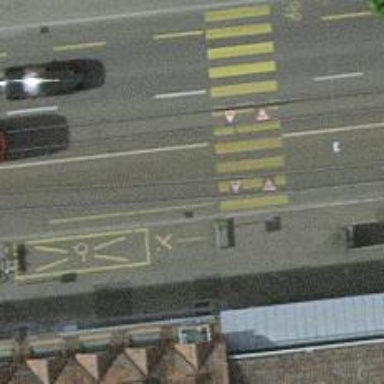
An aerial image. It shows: Tram crossing on the railway.